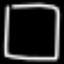
Label: square